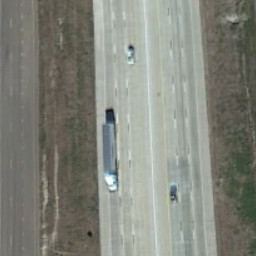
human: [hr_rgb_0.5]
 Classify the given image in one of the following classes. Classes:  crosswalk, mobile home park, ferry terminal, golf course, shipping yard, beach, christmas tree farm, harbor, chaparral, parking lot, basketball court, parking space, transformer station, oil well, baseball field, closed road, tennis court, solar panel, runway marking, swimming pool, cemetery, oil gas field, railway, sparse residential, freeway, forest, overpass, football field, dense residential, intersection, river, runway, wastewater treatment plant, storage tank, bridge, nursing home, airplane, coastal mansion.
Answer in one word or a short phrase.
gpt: freeway